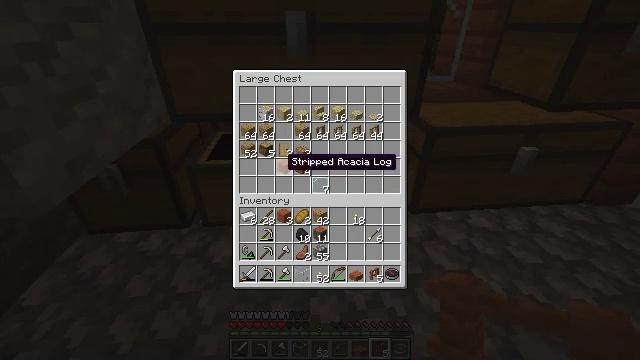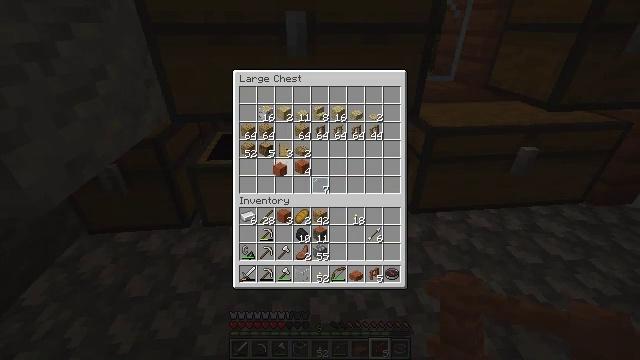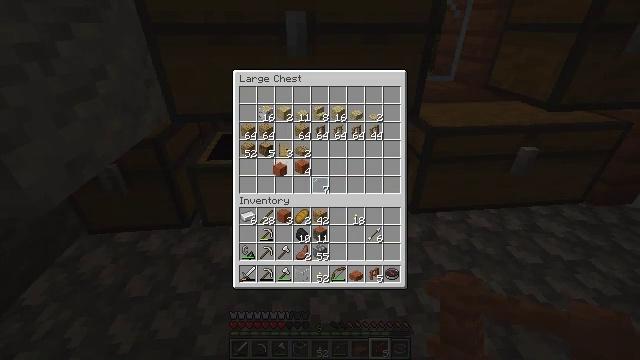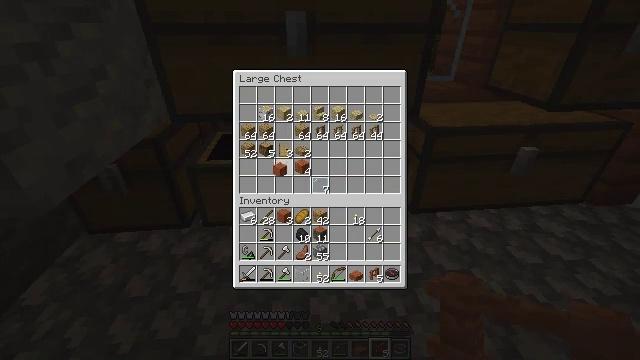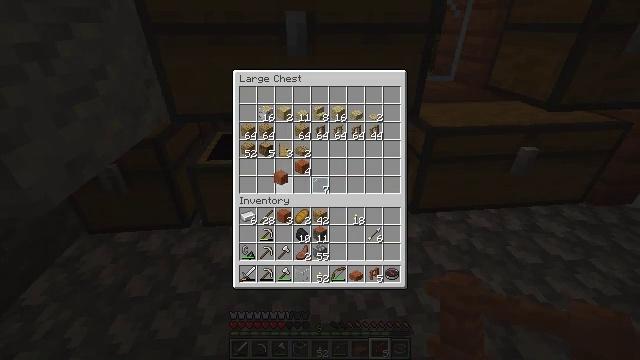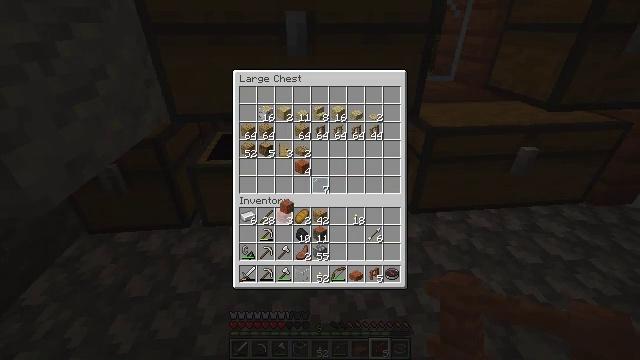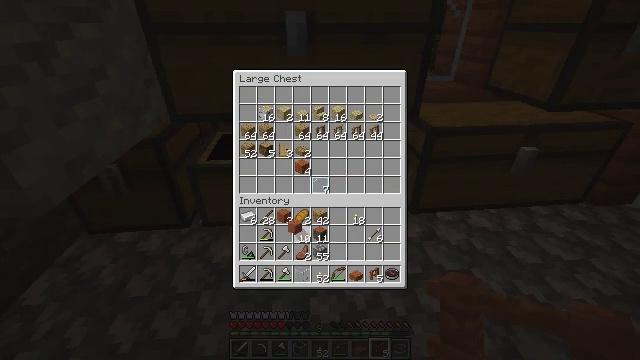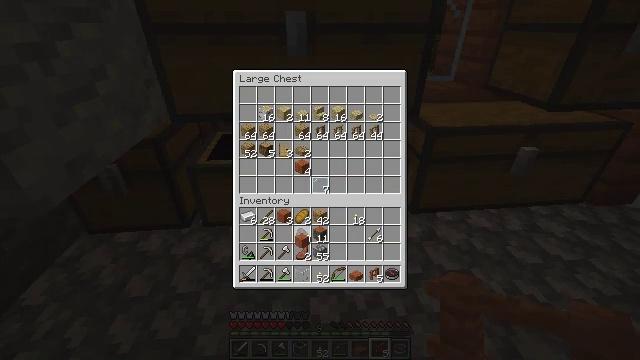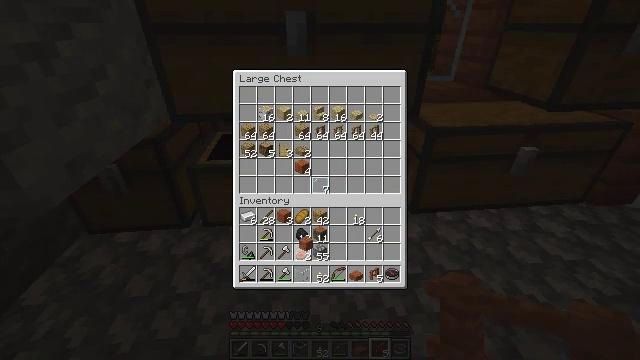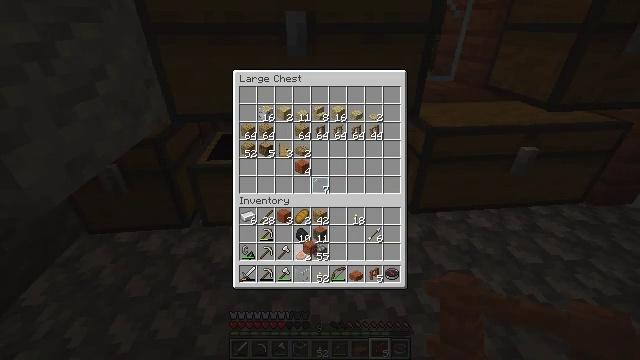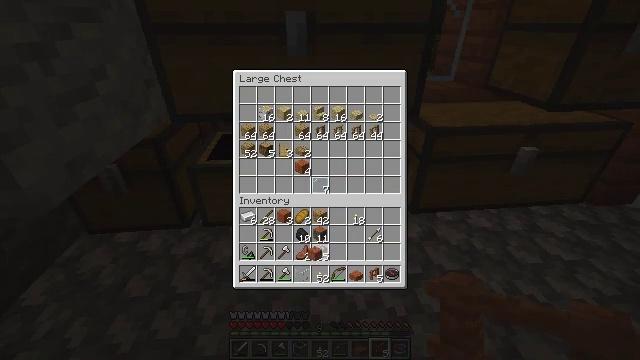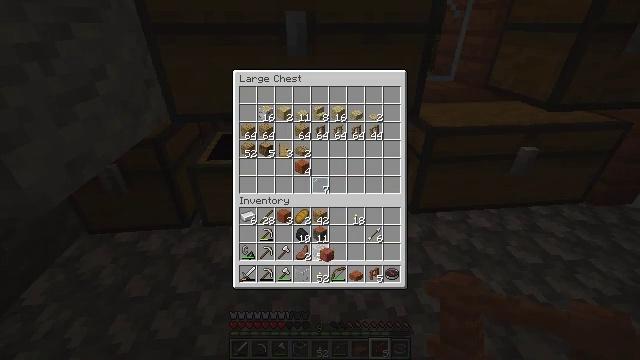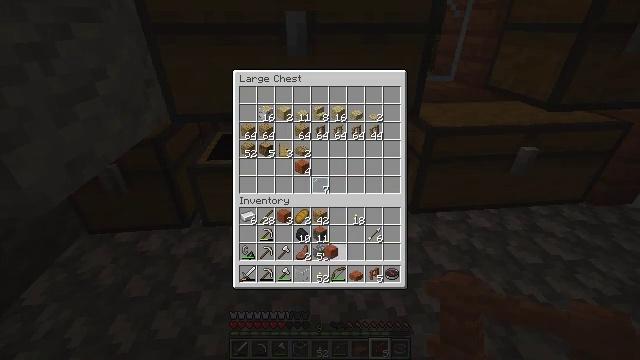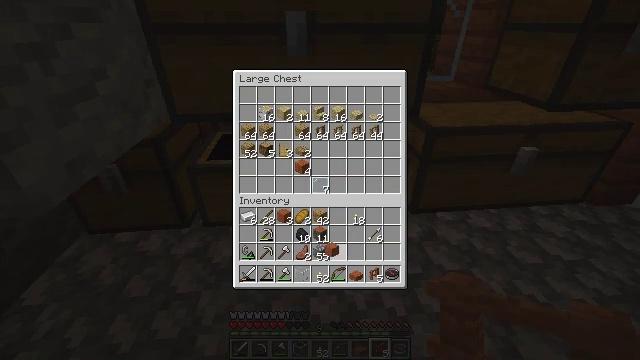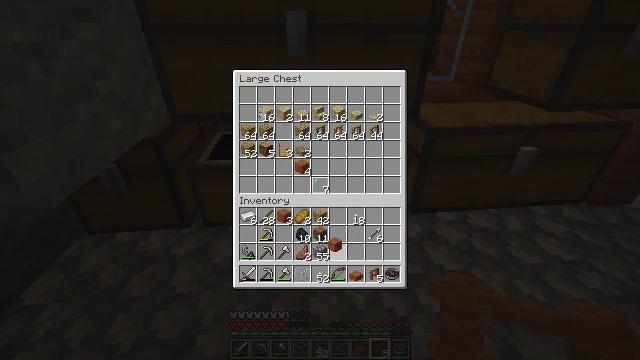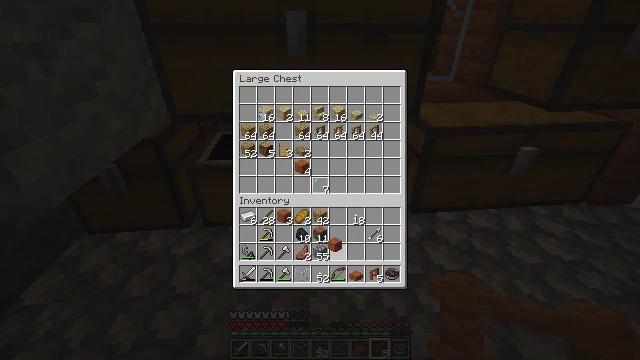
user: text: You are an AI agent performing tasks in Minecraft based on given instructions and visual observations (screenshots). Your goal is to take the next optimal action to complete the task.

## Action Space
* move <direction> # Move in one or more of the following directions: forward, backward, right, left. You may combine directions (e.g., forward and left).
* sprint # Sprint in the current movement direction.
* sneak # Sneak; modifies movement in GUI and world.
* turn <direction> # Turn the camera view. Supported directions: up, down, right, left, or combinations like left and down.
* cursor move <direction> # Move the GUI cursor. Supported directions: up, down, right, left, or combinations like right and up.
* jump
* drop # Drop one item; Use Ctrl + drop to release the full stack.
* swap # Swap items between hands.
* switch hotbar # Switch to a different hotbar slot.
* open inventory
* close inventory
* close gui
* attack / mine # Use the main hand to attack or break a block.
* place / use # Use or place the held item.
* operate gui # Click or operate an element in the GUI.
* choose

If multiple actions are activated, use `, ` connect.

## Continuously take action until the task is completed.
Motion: motion action
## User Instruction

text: Collect the acacia slab into your inventory.
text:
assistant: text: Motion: attack / mine
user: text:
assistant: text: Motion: attack / mine
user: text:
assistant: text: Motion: attack / mine
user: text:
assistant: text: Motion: turn down, attack / mine
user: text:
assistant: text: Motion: turn down
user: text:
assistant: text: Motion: turn right and down
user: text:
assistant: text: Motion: turn right and down
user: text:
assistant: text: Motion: no_op
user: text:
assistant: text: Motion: no_op
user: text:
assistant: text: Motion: no_op
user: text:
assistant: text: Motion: turn right
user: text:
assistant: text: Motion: no_op
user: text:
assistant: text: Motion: no_op
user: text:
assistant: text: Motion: no_op
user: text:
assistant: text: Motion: no_op
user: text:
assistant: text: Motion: no_op
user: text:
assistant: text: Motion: no_op
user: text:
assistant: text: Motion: turn left and up
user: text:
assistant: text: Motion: turn left and up
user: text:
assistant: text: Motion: no_op
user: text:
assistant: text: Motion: no_op
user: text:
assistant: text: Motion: no_op
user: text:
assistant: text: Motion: no_op
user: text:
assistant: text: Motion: no_op
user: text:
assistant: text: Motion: no_op
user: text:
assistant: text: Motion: no_op
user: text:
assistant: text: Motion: no_op
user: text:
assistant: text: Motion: no_op
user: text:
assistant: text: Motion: no_op
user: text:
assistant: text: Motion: no_op